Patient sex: M
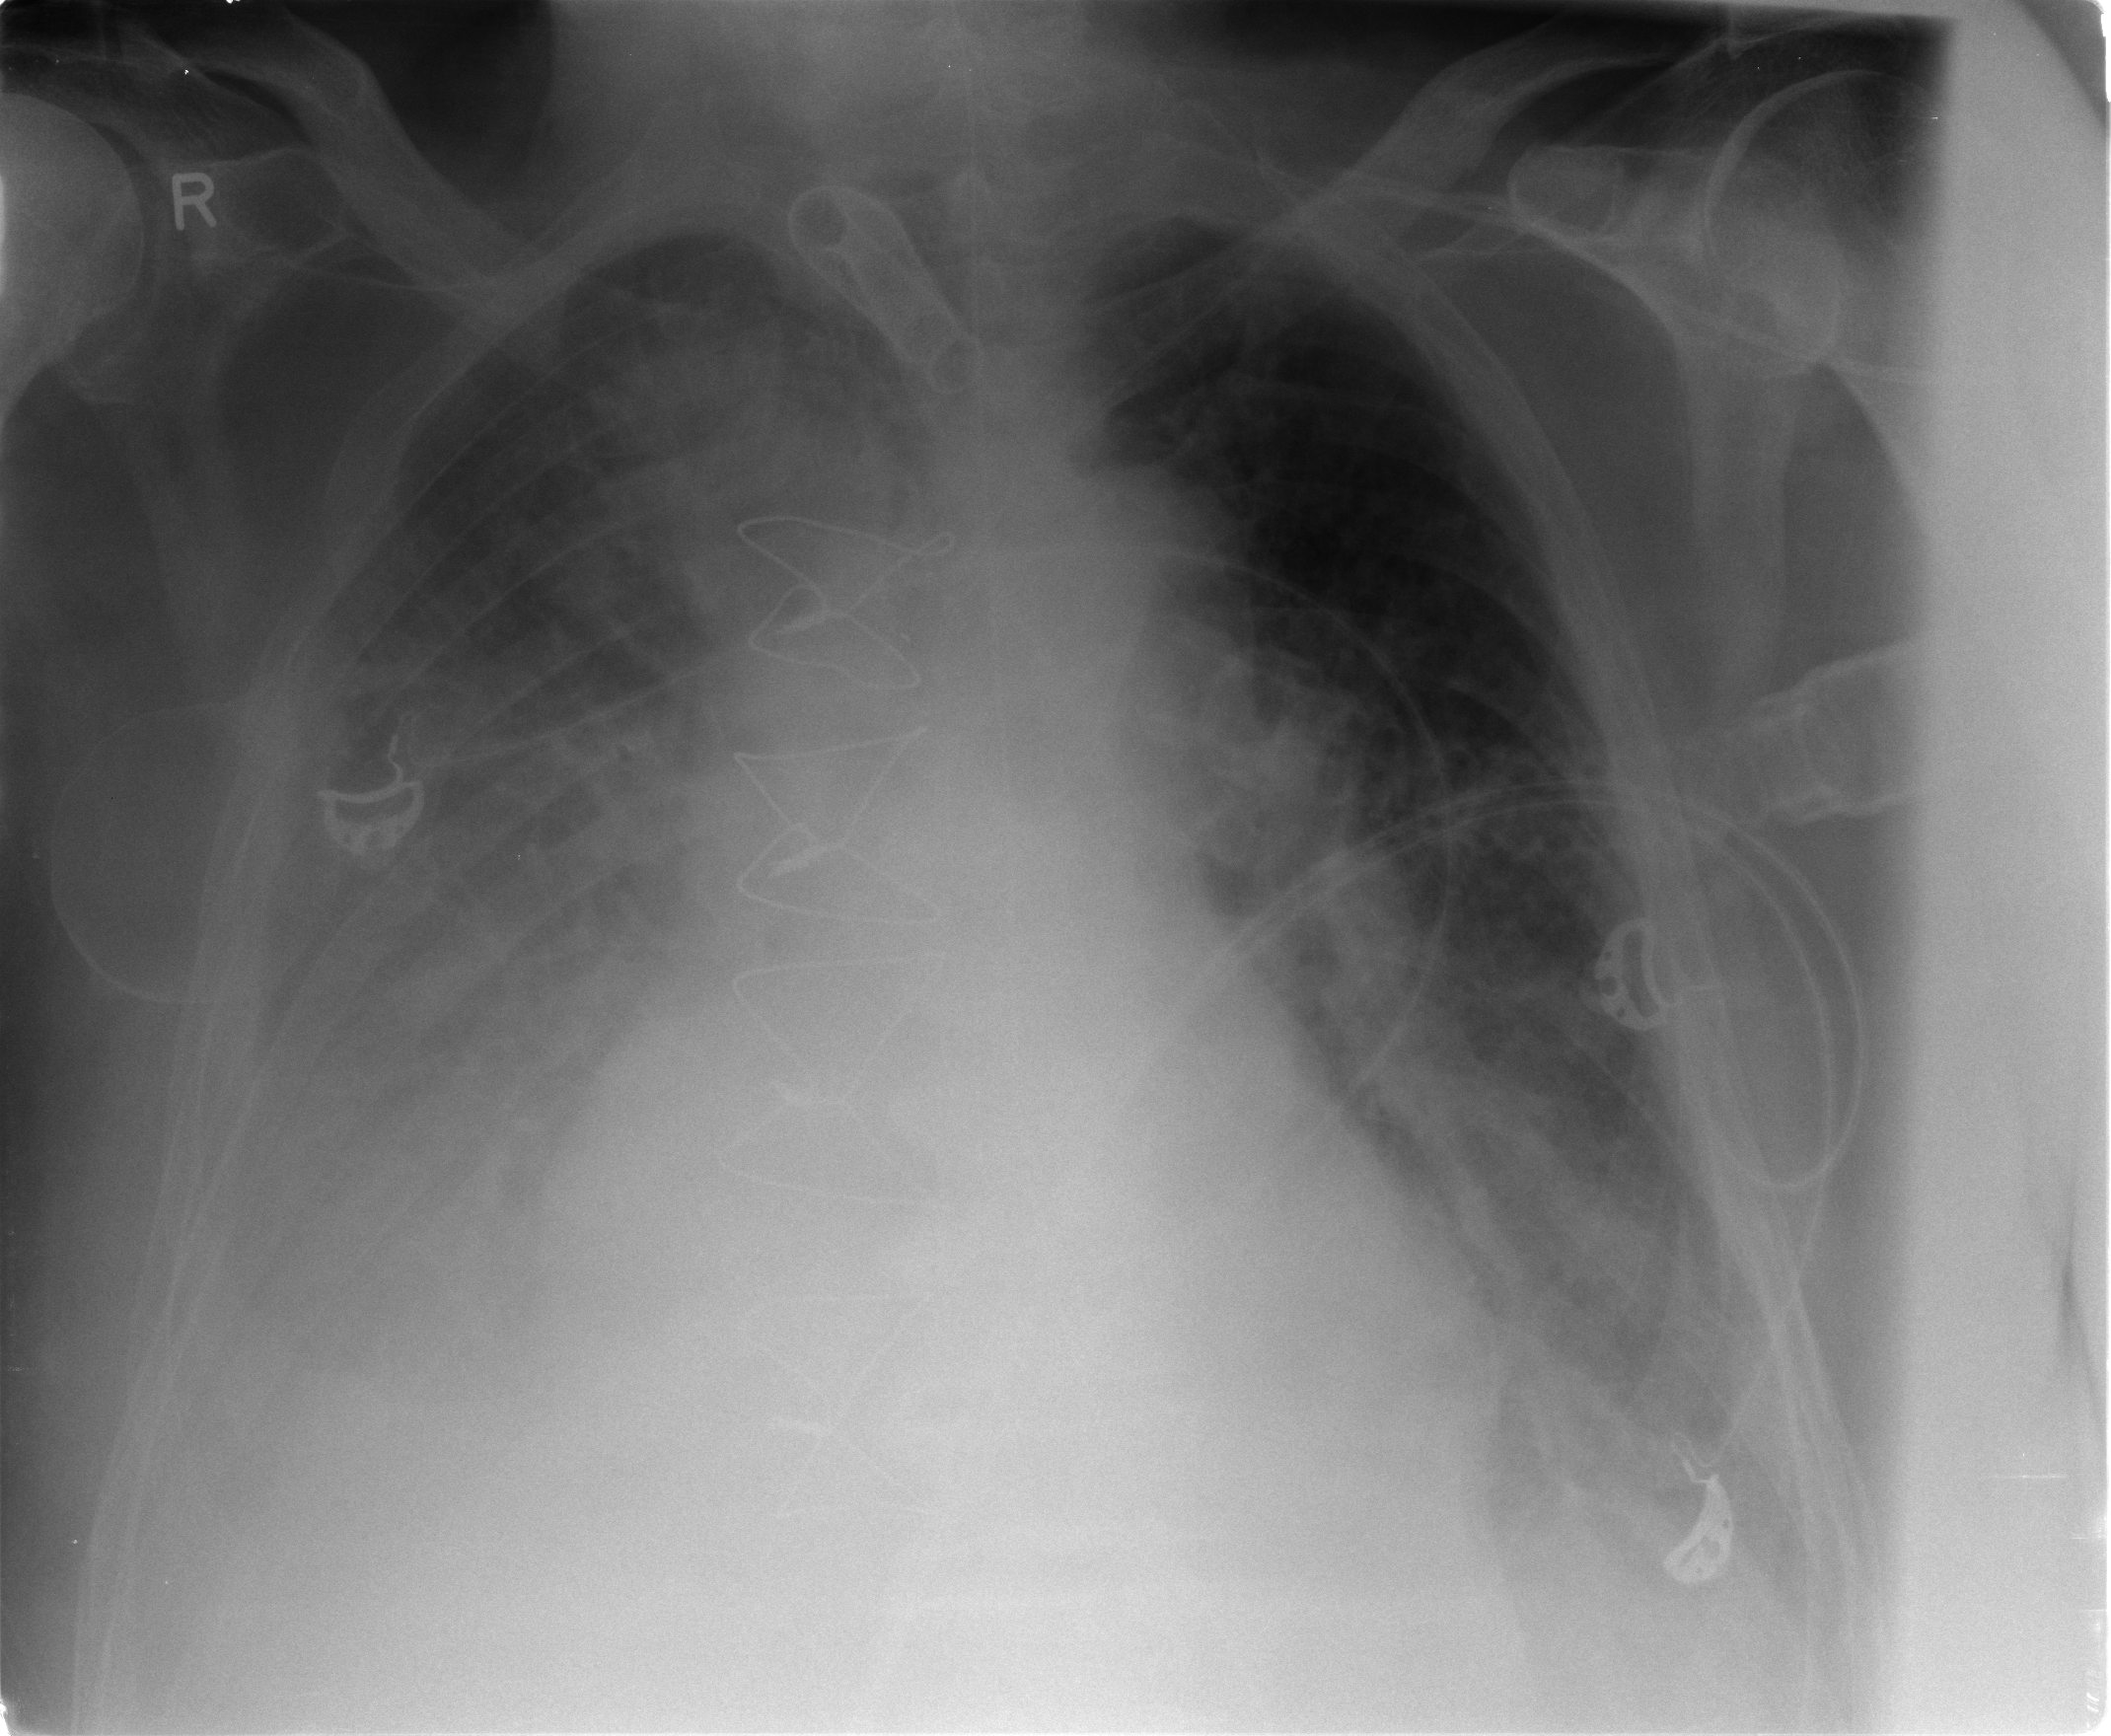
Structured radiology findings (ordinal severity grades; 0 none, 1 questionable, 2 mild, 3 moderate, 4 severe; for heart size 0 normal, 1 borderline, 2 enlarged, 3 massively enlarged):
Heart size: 2
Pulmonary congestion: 2
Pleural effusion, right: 3
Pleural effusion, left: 2
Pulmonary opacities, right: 3
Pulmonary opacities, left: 2
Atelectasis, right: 2
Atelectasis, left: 2